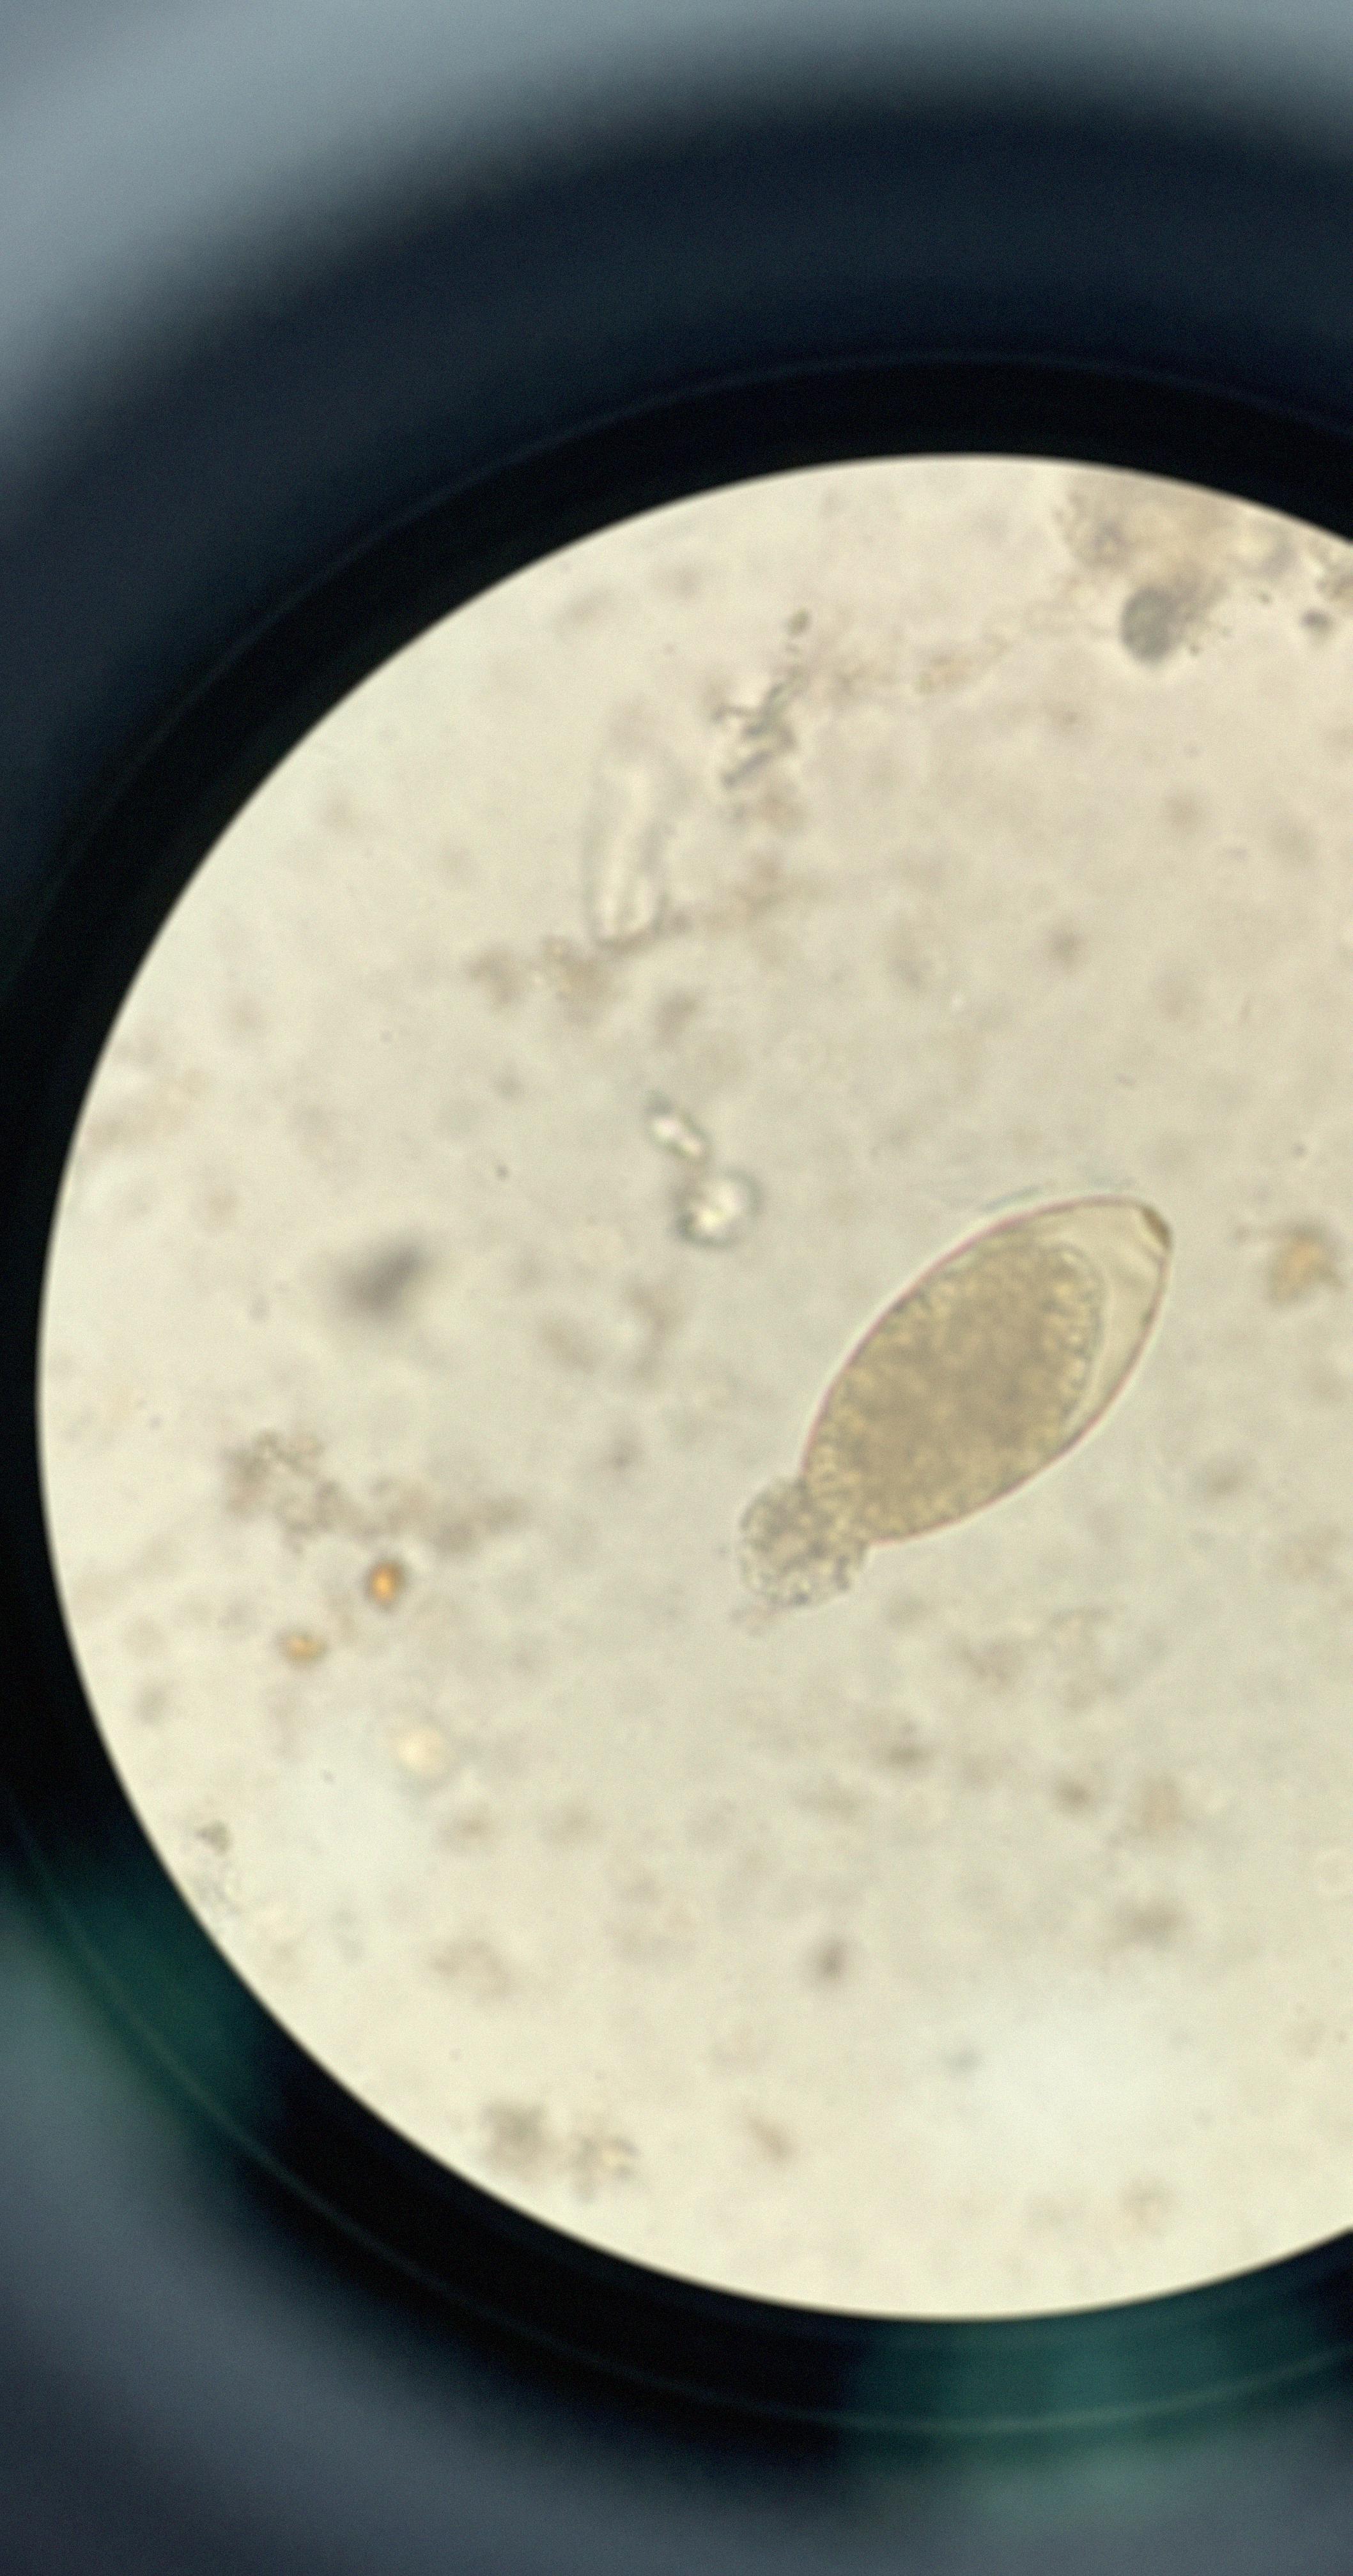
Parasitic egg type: Fasciolopsis buski